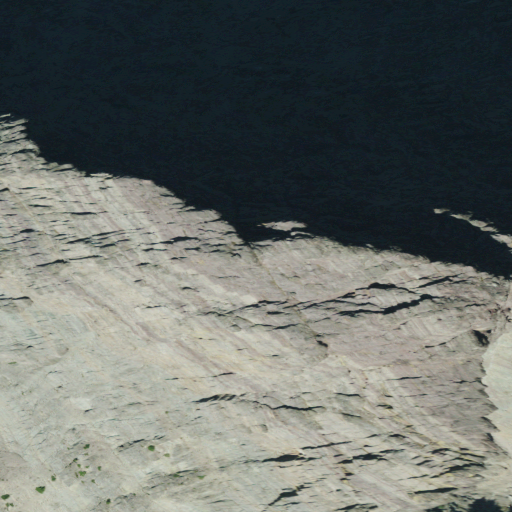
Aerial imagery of mountain in Montana named Mount Saint Nicholas containing barren land, evergreen forest, shrub, and grassland